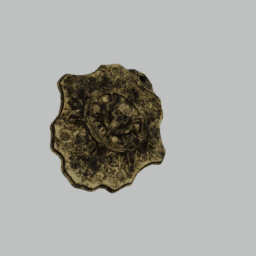
Label: decoration